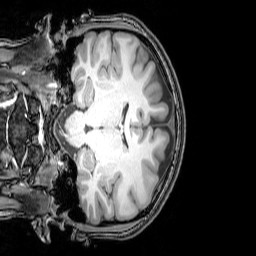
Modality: T1w
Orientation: coronal
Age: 20
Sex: female
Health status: healthy
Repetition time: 0.081 s
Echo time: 0.037 s